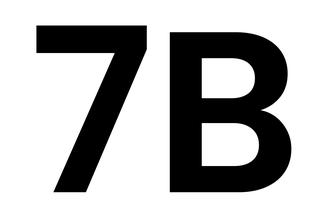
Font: Poppins-SemiBold